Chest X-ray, PA view. Patient: 25 years old, sex F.
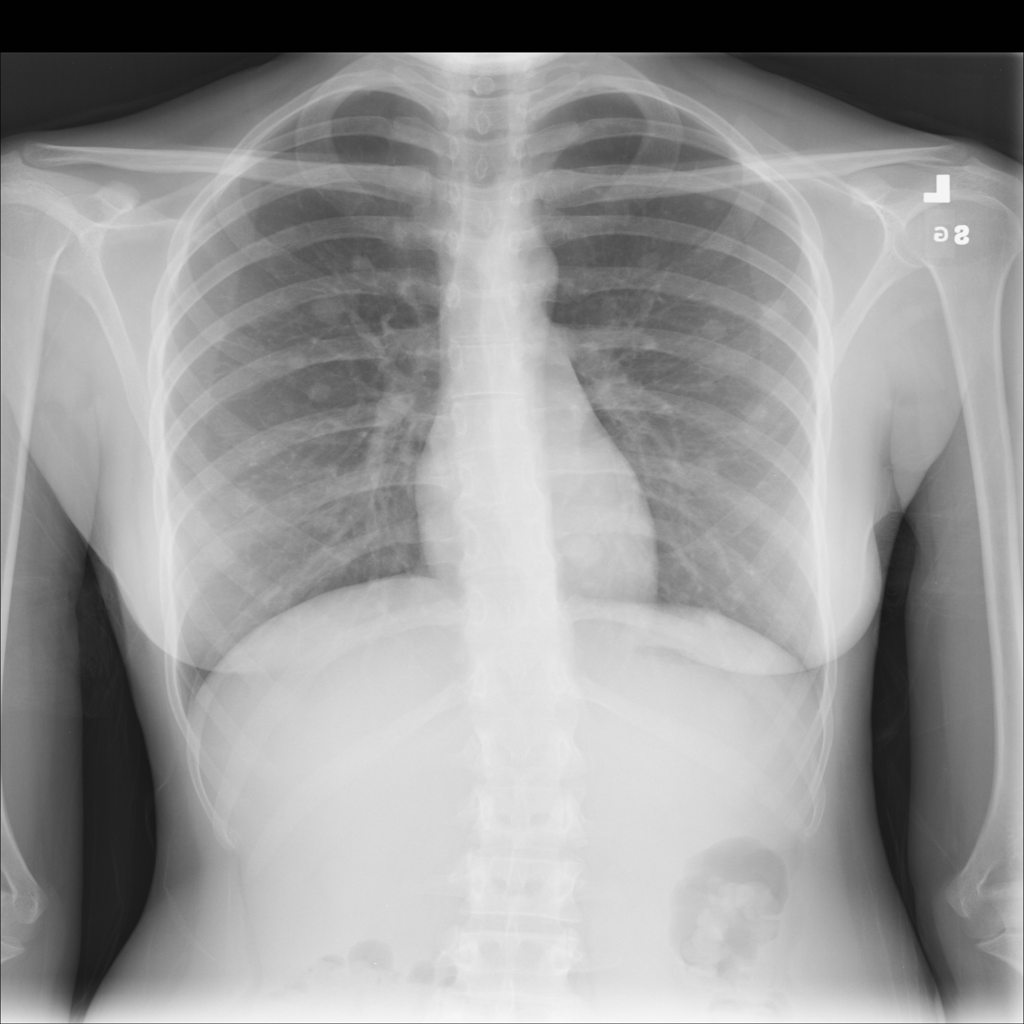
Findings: Nodule